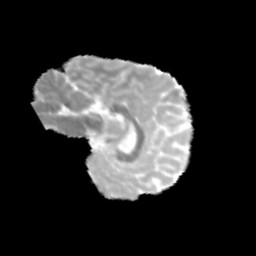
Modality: MD
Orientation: sagittal
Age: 11
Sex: male
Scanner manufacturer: siemens
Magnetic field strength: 3 T
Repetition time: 3.8 s
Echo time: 0.07 s